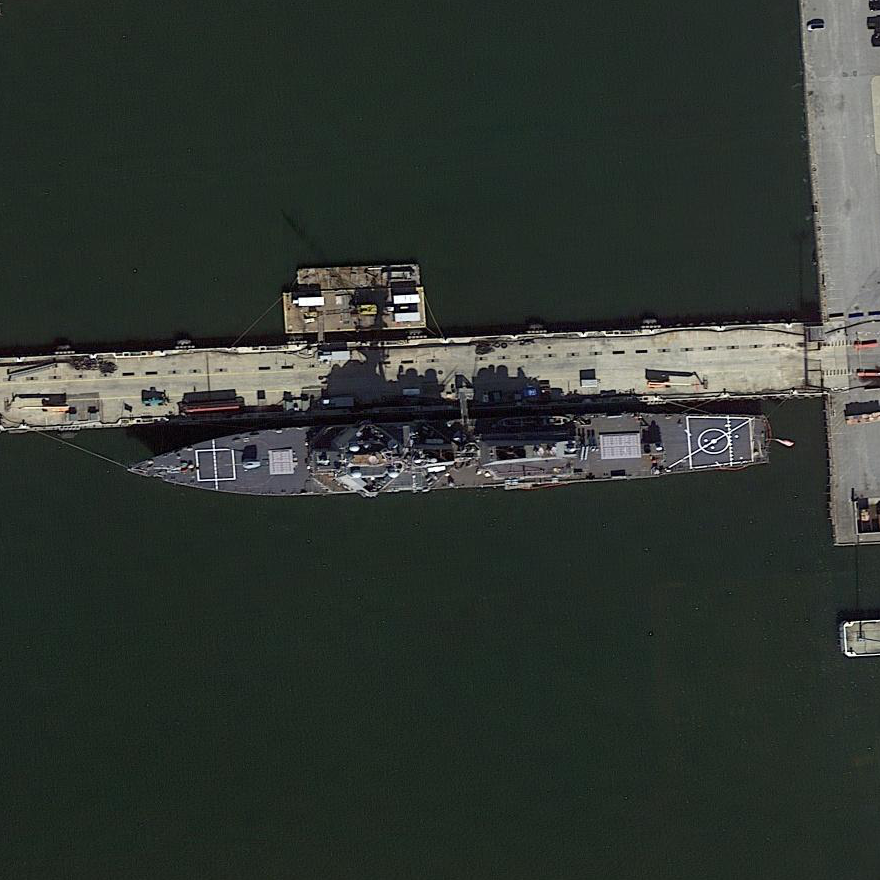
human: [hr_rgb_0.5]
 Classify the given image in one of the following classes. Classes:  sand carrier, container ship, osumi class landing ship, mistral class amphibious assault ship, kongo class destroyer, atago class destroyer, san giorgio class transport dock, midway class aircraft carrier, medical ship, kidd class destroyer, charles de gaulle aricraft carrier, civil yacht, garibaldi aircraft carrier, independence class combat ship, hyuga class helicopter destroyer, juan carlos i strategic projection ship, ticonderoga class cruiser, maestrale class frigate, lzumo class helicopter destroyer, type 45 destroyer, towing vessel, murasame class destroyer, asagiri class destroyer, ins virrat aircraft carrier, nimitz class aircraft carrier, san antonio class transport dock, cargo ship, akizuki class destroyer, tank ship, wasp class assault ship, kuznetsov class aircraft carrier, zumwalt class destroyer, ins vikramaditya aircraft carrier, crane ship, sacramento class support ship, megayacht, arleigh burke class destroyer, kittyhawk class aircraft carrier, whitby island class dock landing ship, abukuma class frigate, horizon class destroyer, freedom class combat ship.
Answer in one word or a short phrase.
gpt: Arleigh Burke class destroyer